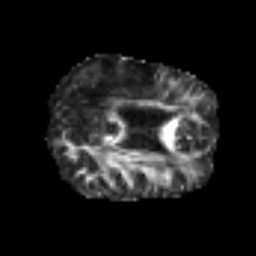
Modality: FA
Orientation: axial
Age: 60
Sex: male
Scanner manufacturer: siemens
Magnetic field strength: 3 T
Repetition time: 6.1 s
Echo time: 0.101 s